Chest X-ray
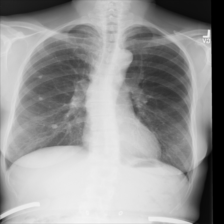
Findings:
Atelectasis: negative
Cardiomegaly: negative
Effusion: negative
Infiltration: negative
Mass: negative
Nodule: negative
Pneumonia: negative
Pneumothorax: positive
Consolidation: negative
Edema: negative
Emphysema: negative
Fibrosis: negative
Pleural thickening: negative
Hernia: negative